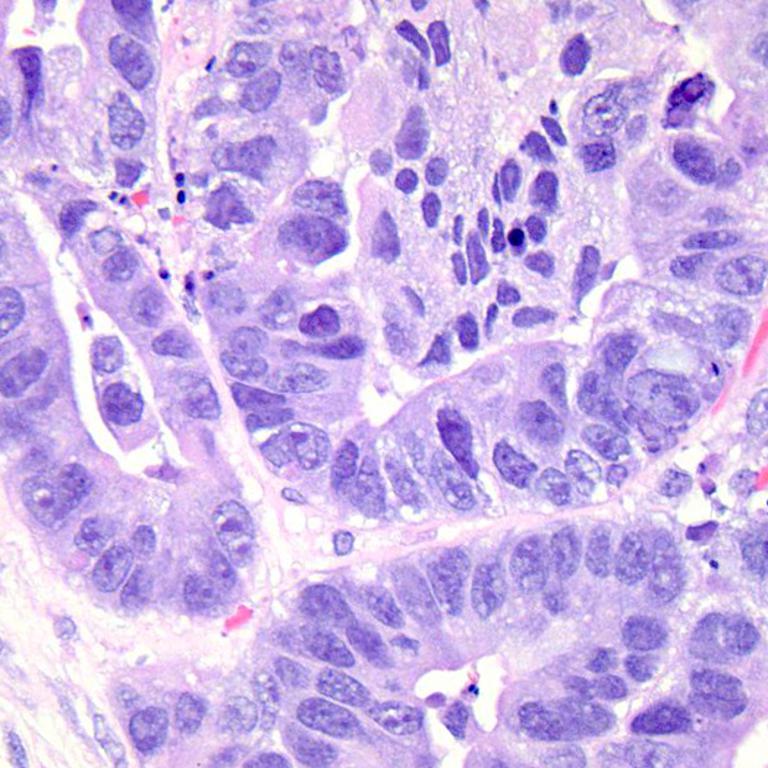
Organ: colon
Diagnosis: adenocarcinomas